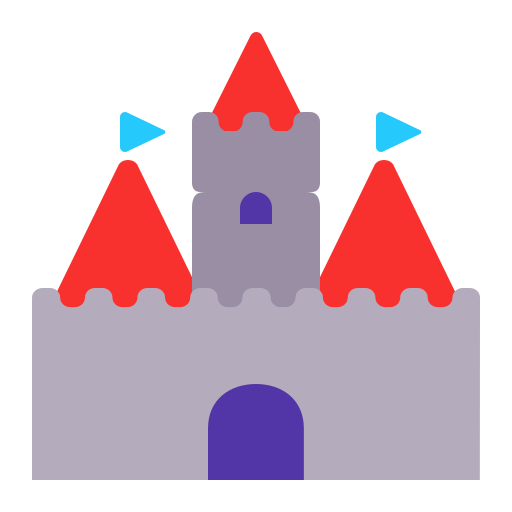
castle flat